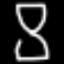
Label: hourglass